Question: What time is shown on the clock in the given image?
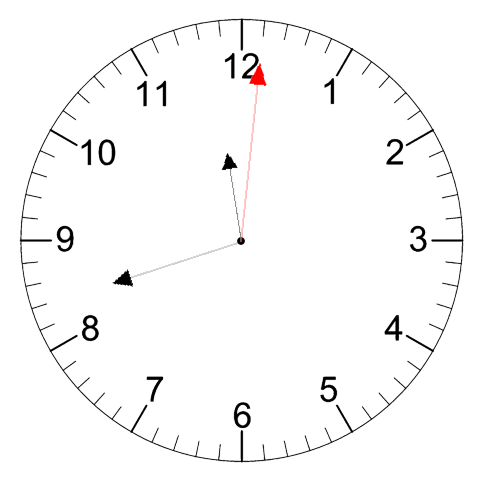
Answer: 11:42:01